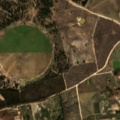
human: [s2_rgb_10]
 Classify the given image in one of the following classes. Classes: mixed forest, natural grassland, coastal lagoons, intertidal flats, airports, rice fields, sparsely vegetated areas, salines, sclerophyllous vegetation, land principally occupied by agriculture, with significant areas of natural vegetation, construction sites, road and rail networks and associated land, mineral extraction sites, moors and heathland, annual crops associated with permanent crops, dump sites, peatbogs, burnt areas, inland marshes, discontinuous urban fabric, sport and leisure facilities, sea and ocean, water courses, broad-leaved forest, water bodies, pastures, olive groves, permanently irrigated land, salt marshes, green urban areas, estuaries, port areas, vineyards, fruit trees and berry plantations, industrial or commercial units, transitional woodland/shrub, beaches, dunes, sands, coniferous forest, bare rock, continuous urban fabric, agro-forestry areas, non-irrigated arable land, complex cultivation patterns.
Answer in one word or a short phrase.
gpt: permanently irrigated land, pastures, annual crops associated with permanent crops, complex cultivation patterns, broad-leaved forest, mixed forest, transitional woodland/shrub